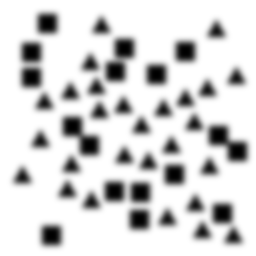
Squares: 17
Triangles: 27
Stars: 0
Total shapes: 44